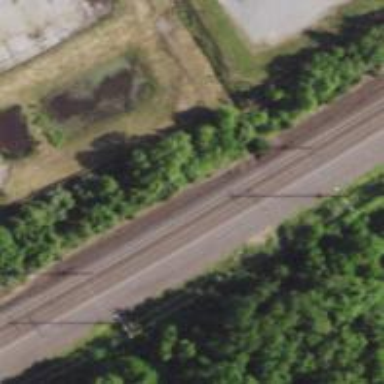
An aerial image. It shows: Railway with electrified contact lines.